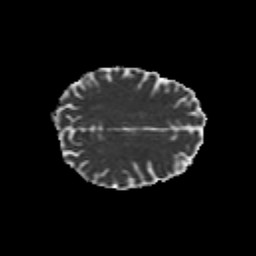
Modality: MD
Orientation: axial
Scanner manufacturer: siemens
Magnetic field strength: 3 T
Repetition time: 6.8 s
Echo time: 0.093 s